Interaction volume radius: 5 \u00c5
Interaction volume height: 25 \u00c5
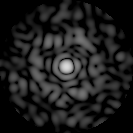
Disorder parameter: 0.8413